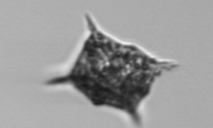
Label: Dictyocha